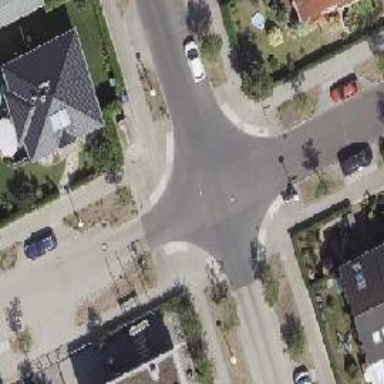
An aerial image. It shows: Traffic calming feature called choker.